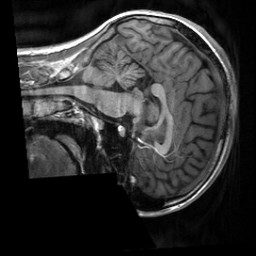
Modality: T1w
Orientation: sagittal
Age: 21
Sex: female
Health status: healthy
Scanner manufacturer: siemens
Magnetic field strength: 3 T
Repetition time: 2 s
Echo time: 0.00232 s